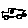
Label: car